Field crop: tomato
Growth stage: 1
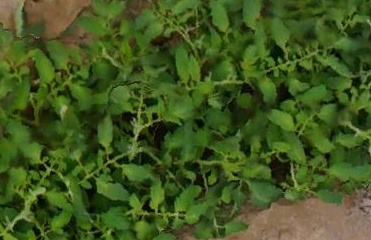
Species: tomato